Question: I often see something like the bottom picture in iphone apps and was wondering if there is a standard way to achieve that.
To be clear, it is a view that covers half the screen, usually with buttons to choose different options. When I ask for standard way, I meant UITableView, UIAlertView, UIScrollView, etc...

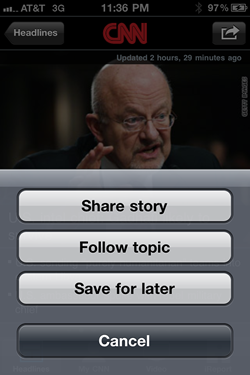
Answer: Yes, it is called UIActionSheet. Here's an example:
'''
UIActionSheet *takeAction = [[UIActionSheet alloc] initWithTitle:@""
delegate:self
cancelButtonTitle:@"Cancel"
destructiveButtonTitle:@"Delete"
otherButtonTitles:@"New...", @"Open...", @"Save As...", nil];
[takeAction setActionSheetStyle:UIActionSheetStyleDefault];
// use this to implement it with a tabBarController; similar ways to work with navBars
[takeAction showFromTabBar:(UITabBar *)[[self tabBarController] view]];
[takeAction release];
'''
As with an alertView, you respond to buttons with
'''
- (void)actionSheet:(UIActionSheet *)actionSheet
clickedButtonAtIndex:(NSInteger)buttonIndex
{
if (buttonIndex == [actionSheet destructiveButtonIndex]) {
[self deleteIt];
} else if (buttonIndex == [actionSheet cancelButtonIndex]) {
} else if (buttonIndex == 1) {
[self createNew];
} else if (buttonIndex == 2) {
[self openSaved];
} else if (buttonIndex == 3) {
[self saveAs];
} else {
}
}
'''
Also, make sure to declare the viewController to be the delegate:
'''
<UIActionSheetDelegate>
'''